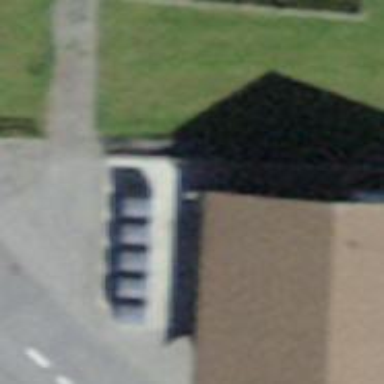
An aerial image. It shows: Recycling container for recycling.